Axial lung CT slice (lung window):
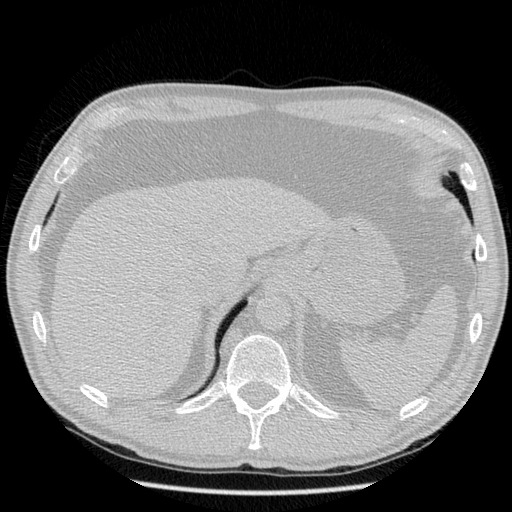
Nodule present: no